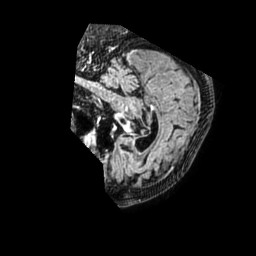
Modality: FLAIR
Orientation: sagittal
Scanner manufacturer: philips
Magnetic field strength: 1.5 T
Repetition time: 8 s
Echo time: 0.288 s